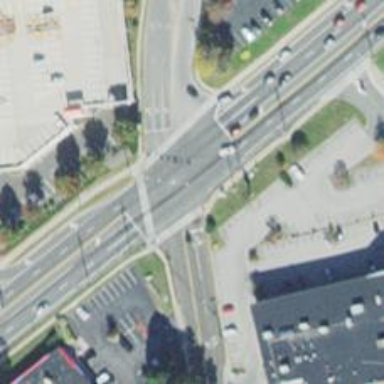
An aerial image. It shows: Marked crossing on the road.